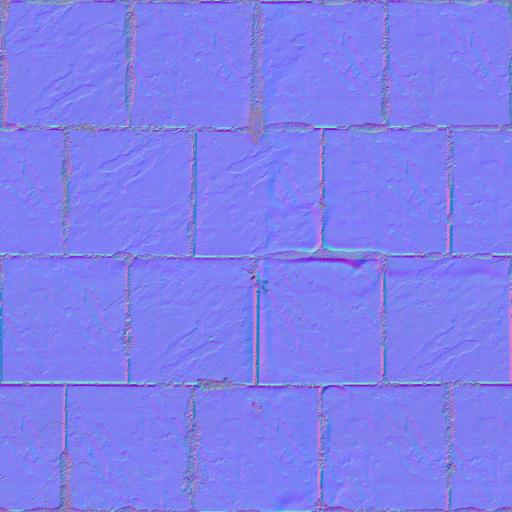
medival pavement paving tiled tiles